Field crop: maize
Growth stage: 2
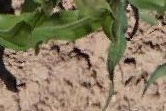
Species: maize